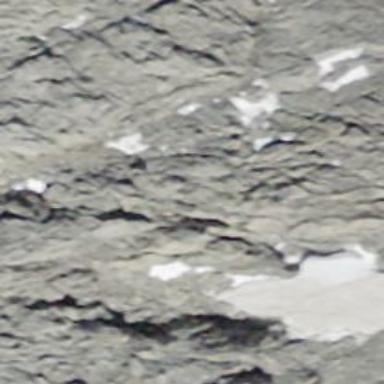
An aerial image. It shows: Natural cliff.